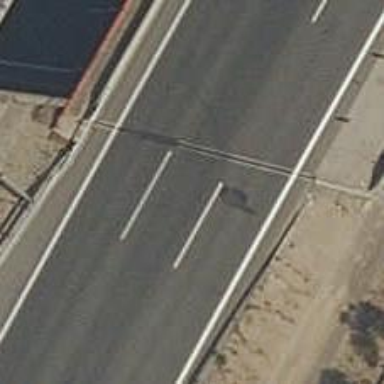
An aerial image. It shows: Bridge over motorway.